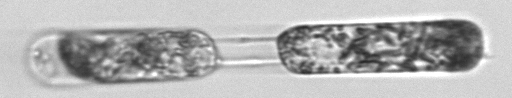
Label: Hemiaulus